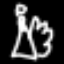
Label: angel